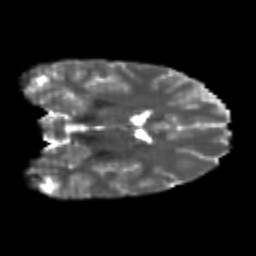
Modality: T2w
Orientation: coronal
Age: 20
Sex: female
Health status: healthy
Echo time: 0.074 s